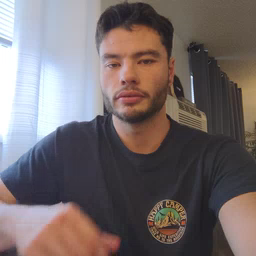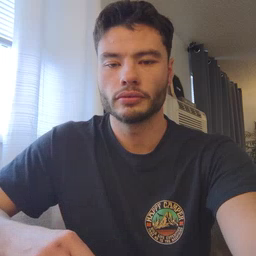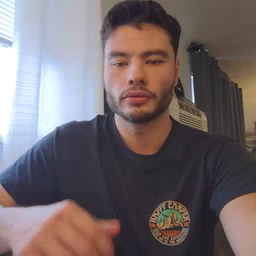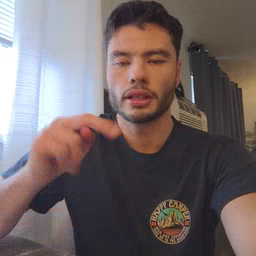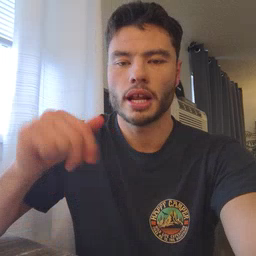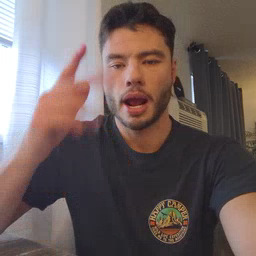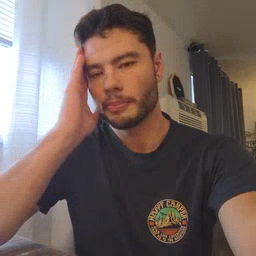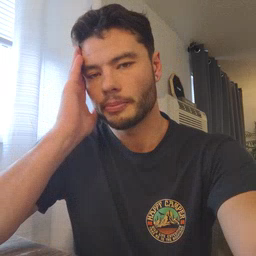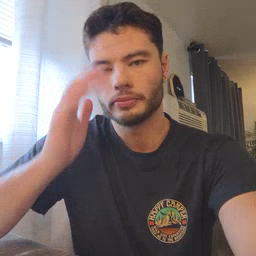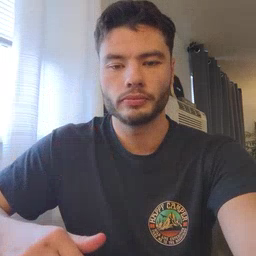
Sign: nap